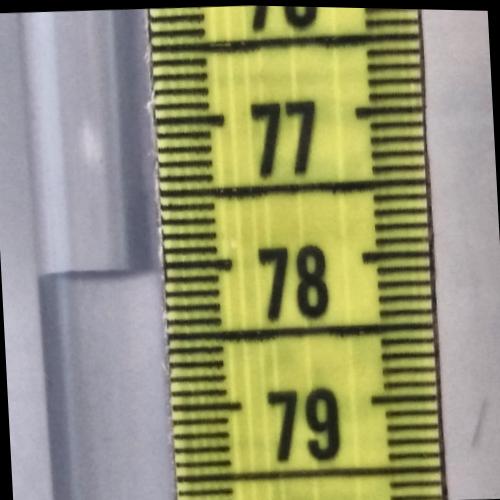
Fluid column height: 78.0 cm